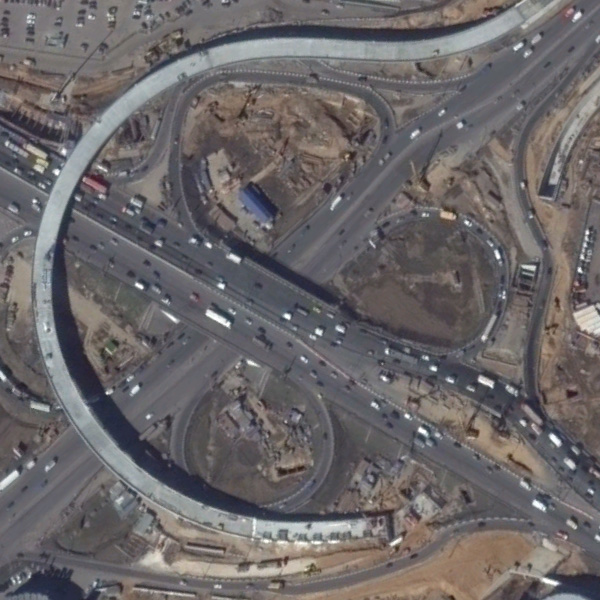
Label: Viaduct